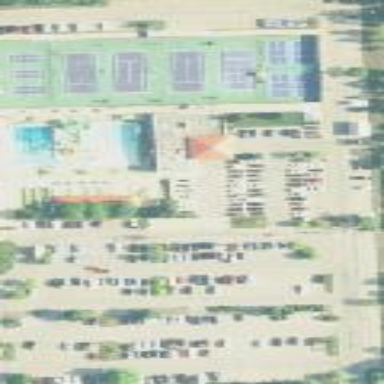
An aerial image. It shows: Parking area.